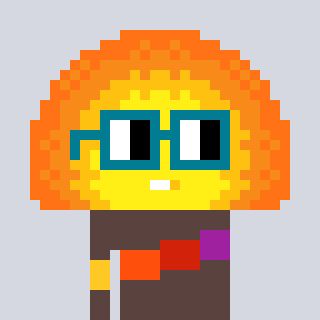
a pixel art character with square dark green glasses, a sunset-shaped head and a darkbrown-colored body on a cool background